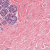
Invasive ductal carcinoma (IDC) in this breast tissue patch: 0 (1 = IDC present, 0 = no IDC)